The image is an STFT spectrogram (time versus frequency) of a rolling-element bearing's vibration signal. Determine the bearing's health state. Answer with exactly one of: normal, inner_race, outer_race, ball.
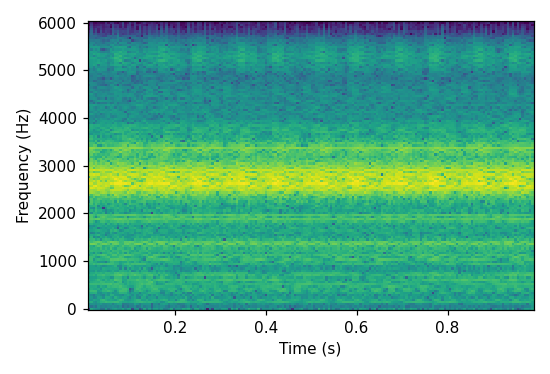
Answer: outer_race